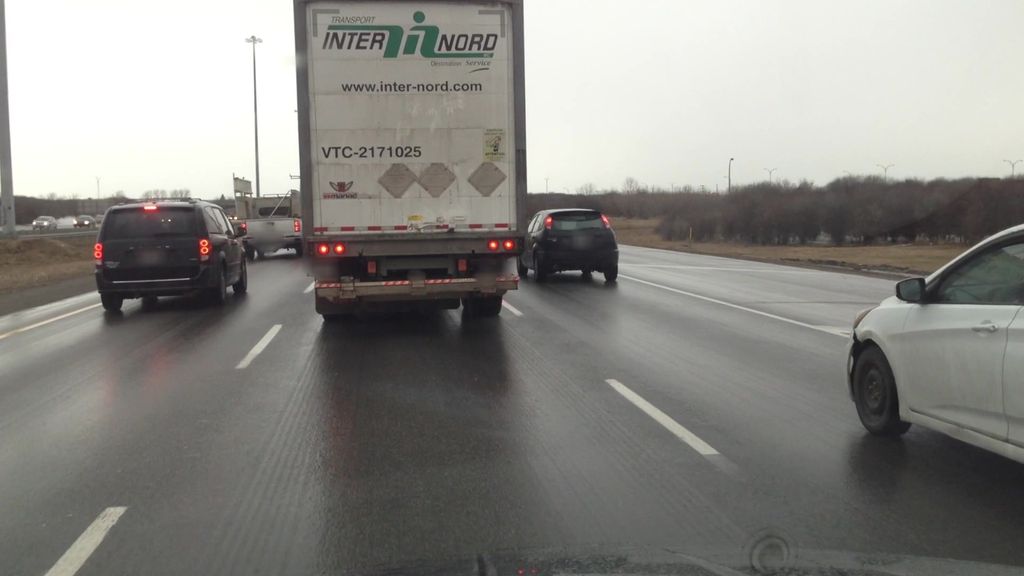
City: montreal